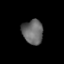
Tissue: lung
Cell type: Epithelial cells
Senescence score: 0.1618
Nuclear area (px): 497
Mean DAPI intensity: 104.537